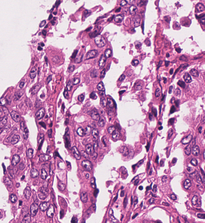
Tumor epithelial tissue: yes
Tumor-associated stroma tissue: yes
Normal tissue: no